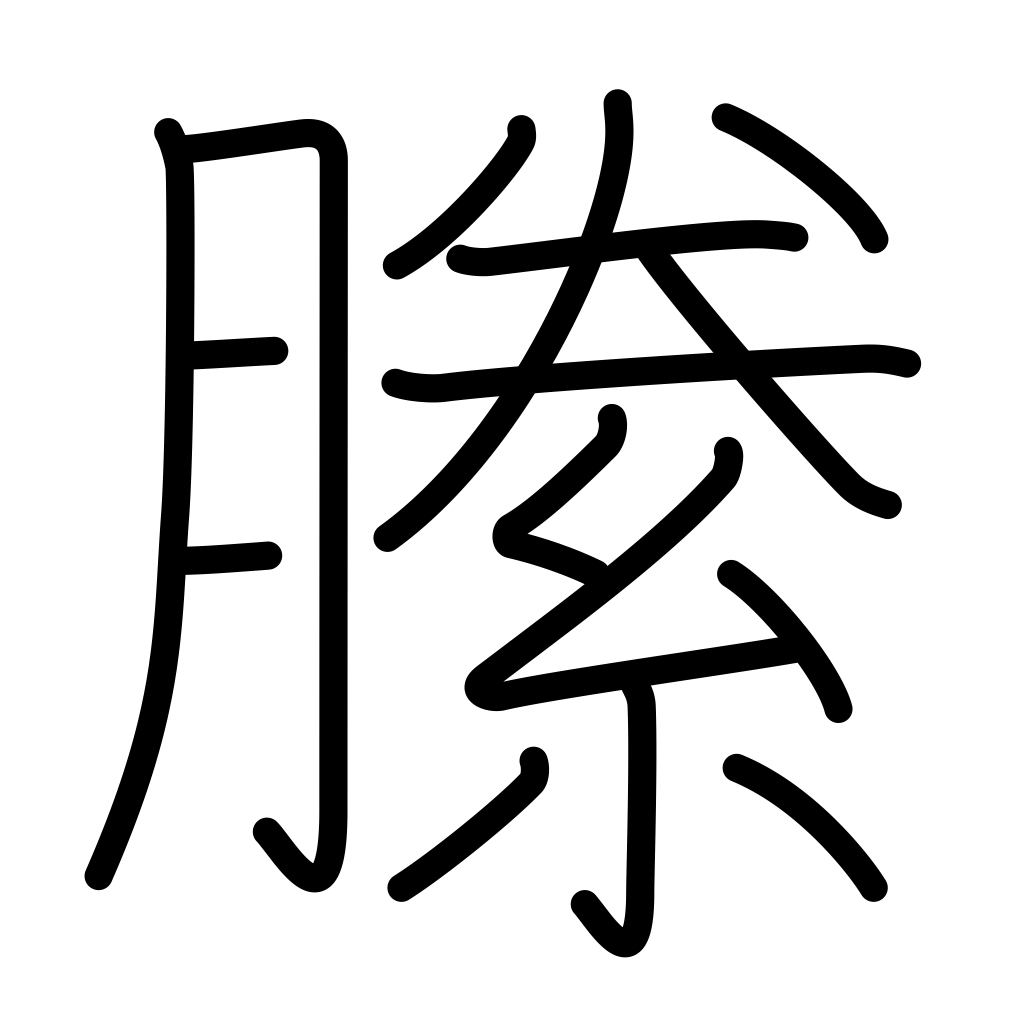
Meaning: cross-stitch, darn